Question: My custom table model derives from 'QAbstractTableModel' and is then displayed in a 'QTableView'.
Looks like this:

I would like to change the text color for certain row headers, which can be decided in the model. Is it possible to color certain headers from there? I couldn't find a way so far. What I found was about setting background/text color for all headers, not for special few. The color is supposed to be kind of markup for the user.
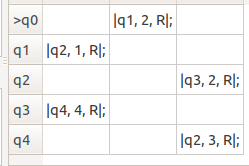
Answer: What you have to do is reimplement 'QAbstractTableModel::headerData()'.
Depending on the value of section (header index starting at zero) you can individually style the header items.
The relevant values for foreground (=text color) and background in <URL> are 'Qt::BackgroundRole' and 'Qt::ForegrondRole'
E.g. like this:
'''
QVariant MyTableModel::headerData(int section, Qt::Orientation orientation, int role) const {
//make all odd horizontal header items black background with white text
//for even ones just keep the default background and make text red
if (orientation == Qt::Horizontal) {
if (role == Qt::ForegroundRole) {
if (section % 2 == 0)
return Qt::red;
else
return Qt::white;
}
else if (role == Qt::BackgroundRole) {
if (section % 2 == 0)
return QVariant();
else
return Qt::black;
}
else if (...) {
...
// handle other roles e.g. Qt::DisplayRole
...
}
else {
//nothing special -> use default values
return QVariant();
}
}
else if (orientation == Qt::Vertical) {
...
// handle the vertical header items
...
}
return QVariant();
}
'''